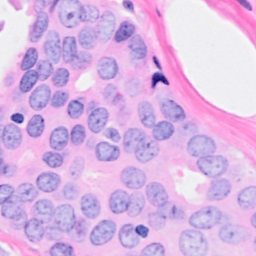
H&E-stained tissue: Breast